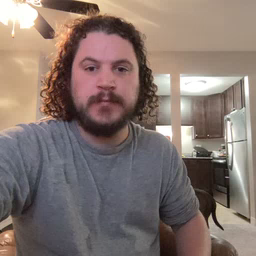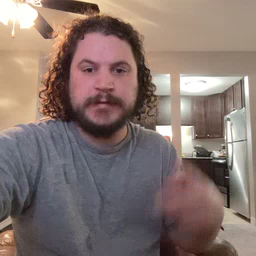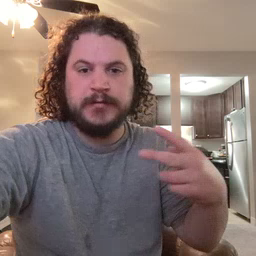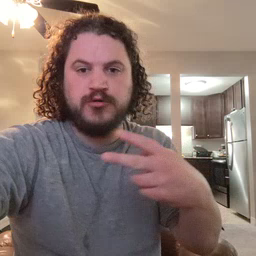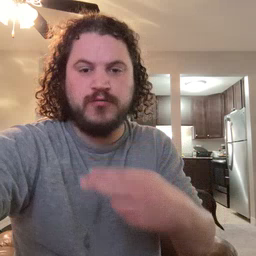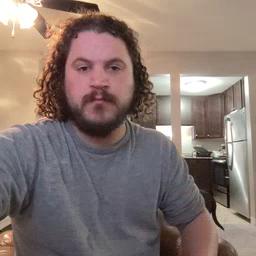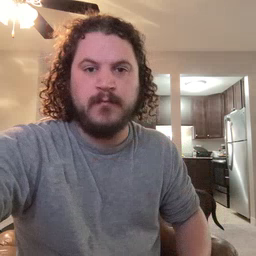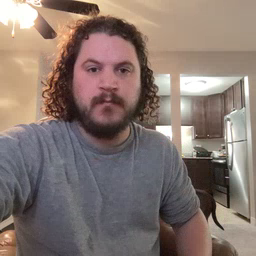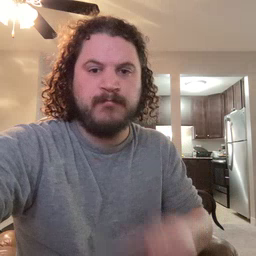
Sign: scissors